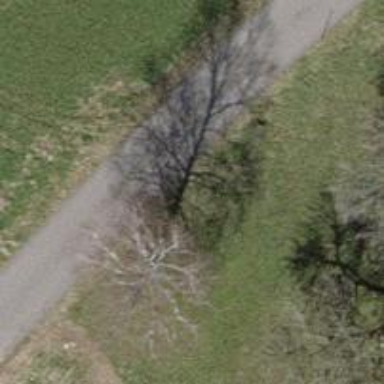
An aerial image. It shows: Brown bench.